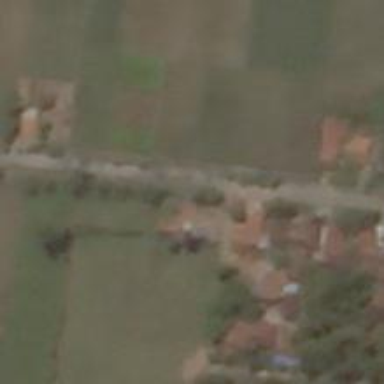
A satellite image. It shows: Village.